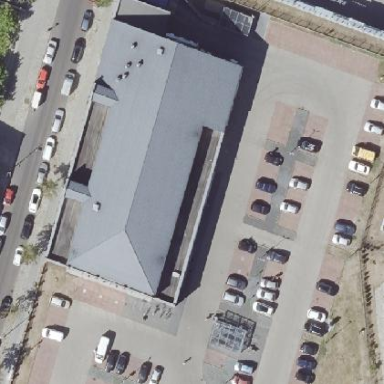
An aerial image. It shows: Parking area with surface.